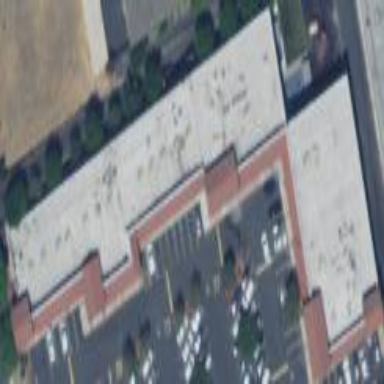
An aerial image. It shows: Retail building.